Question: I'm trying to make a function that lets the a file name, an old string to replace, and a new string.
I have a header in the file and it's made with another function in my project.
My issue is that when I do an inspection and test the code it displays the results needed, but when I go check the file in my directory nothing has changed so the func is not working basically.
another thing is that the is not working properly, and I can't figure out why !you'll understand by running the code.
I have started coding recently so this is stressing me out.
The function:
'''
import csv
from tempfile import NamedTemporaryFile
import shutil
def update_student_name():
result = False
f = input('Enter the file name with the extension .csv : ')
temp_file = NamedTemporaryFile(mode= 'w' , delete=False)
fields = ['Student Name', 'Student Grade']
with open (f , 'r') as csv_file,temp_file:
reader = csv.DictReader(csv_file, fieldnames=fields)
writer = csv.DictWriter(temp_file, fieldnames=fields,lineterminator='
')
while not result:
old_name = input('Enter the name you would like to update/correct: ').title()
new_name = input('Enter the new name: ').title()
for data in reader:
if data['Student Name'] == old_name:
print(data)
data['Student Name']=data['Student Name'].replace(data['Student Name'],new_name)
print(data)
# print(f'({old_name}) has been updated to ({new_name})')
result = True
elif data['Student Name'] != old_name:
print("This name is not in the file. Please enter a valid name")
writer.writerow(data)
shutil.move(temp_file.name , f)
'''
The file I'm working on looks like this:

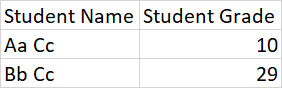
Answer: So one of my friends found out that I needed to reorganize my code and I missed out on some concepts. apparently when dealing with files like my case 'else' and 'elif' can not be used that way inside a while loop.
1. replace can not be used in this matter and the result will not be saved anywhere so it won't be written on the file. using update is the better option since the files are read with csv.Dictreader.
2. file will start searching from the top of the file, so elif will be executed as well if it was written that way and writrow was placed at the end of the code.
So in case anyone needed it, the fixed code that is completely functional is:
'''
def update_student_name():
result = False
f = input('Enter the file name with the extension .csv : ')
temp_file = NamedTemporaryFile(mode= 'w' , delete=False)
fields = ['Student Name', 'Student Grade']
with open (f , 'r') as csv_file,temp_file:
reader = csv.DictReader(csv_file)
writer = csv.DictWriter(temp_file, fieldnames=fields, lineterminator='
')
writer.writeheader()
while True:
old_name = input('Enter the name you would like to update/correct: ').title()
new_name = input('Enter the new name: ').title()
for data in reader:
if data['Student Name'] == old_name:
data.update({'Student Name':new_name})
print(f'({old_name}) has been updated to ({data["Student Name"]})')
result = True
writer.writerow(data)
if not result:
print("This name is not in the file. Please enter a valid name")
else:
break
shutil.move(temp_file.name , f)
'''